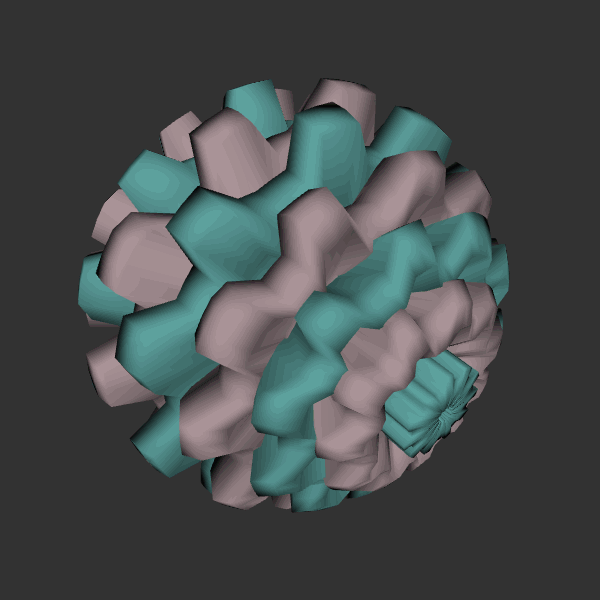
Background: dark